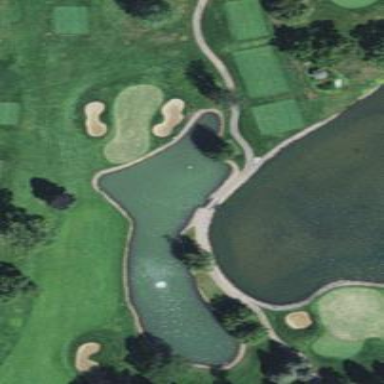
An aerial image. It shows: Pond surrounded by natural water.